This plot shows a bearing's acceleration signal over time (raw waveform). Classify the bearing condition as one of: normal, inner_race, outer_race, ball.
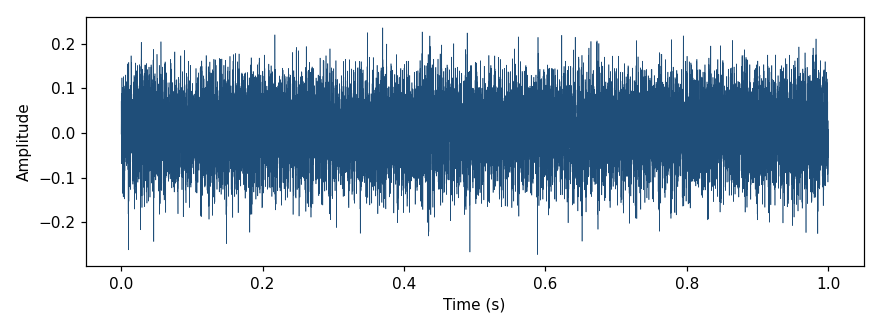
Answer: normal